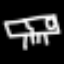
Label: bed